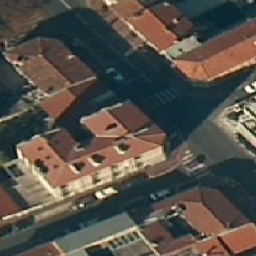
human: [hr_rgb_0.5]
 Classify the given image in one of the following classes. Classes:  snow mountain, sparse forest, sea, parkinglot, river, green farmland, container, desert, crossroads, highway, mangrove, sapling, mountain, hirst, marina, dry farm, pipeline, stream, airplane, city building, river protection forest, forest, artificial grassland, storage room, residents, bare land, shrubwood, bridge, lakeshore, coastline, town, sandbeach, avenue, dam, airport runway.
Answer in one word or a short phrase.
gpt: city building